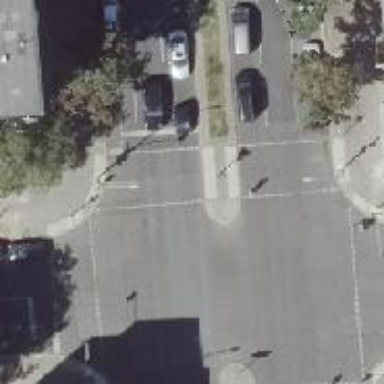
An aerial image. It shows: Road crossing with traffic signals.